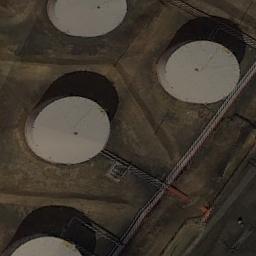
Label: storage tanks